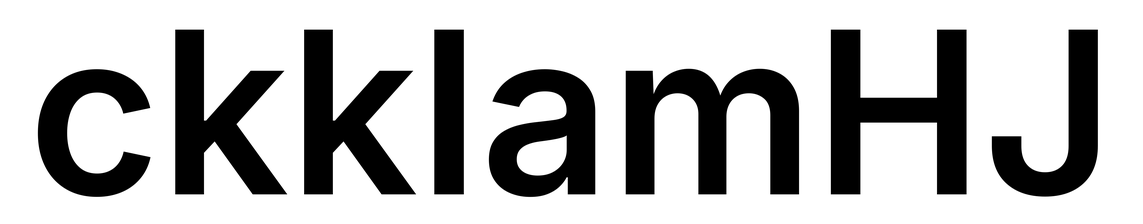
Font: Inter_SemiBold